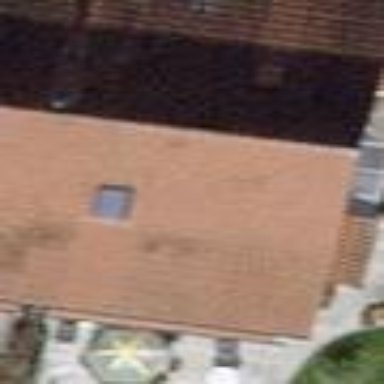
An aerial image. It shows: Terrace building.